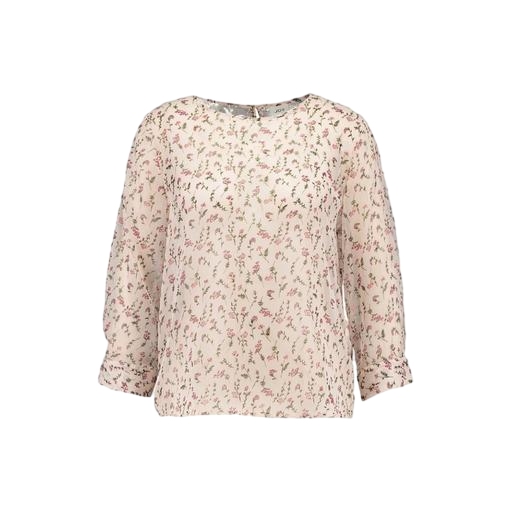
pink floral-print blouse, pink floral-print top, pink floral-print shirt, white background